Question: I am reading the following book, on Page #32 there is a code snippet. December 2014: First Edition.
> Swift Development with CocoaJonathon Manning, Paris Buttfield-Addison,
and Tim Nugent
I know we can use '?' to make a vairbale optional and '!' to unwrap a optional vairbale in Swift
'''
var str: String? = "string"
if let theStr = str? {
println("\(theStr)")
} else {
println("nil")
}
'''
Why do we need '?' in this line 'if let theStr = str?' It seems working just fine with out it and making no difference.
---

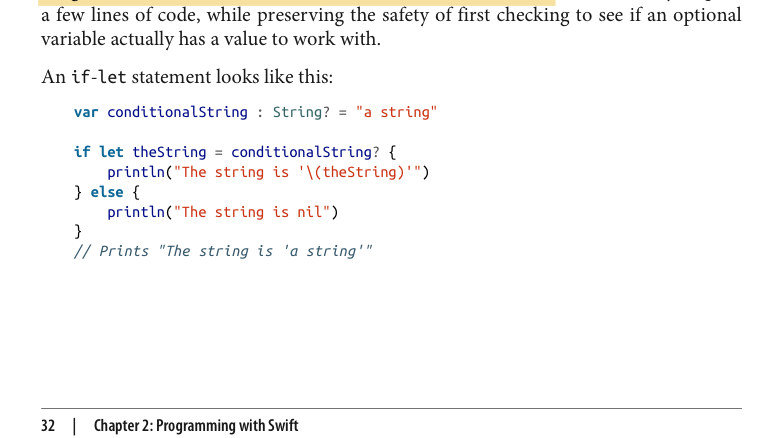
Answer: You don't need it, and shouldn't have it. The optional binding evaluates the optional. If it's nil, it stops. If it's not nil, it assigns the value to your required variable and then executes the code inside the braces of the if statement.
## EDIT:
The language has changed slightly since it was first given out in beta form. My guess is that the ? used to be required.
Some of the sample projects I've used from Github fail to compile and I've had to edit them to get them to work. this might be an example where the syntax has changed slightly.